Field crop: maize
Growth stage: 2
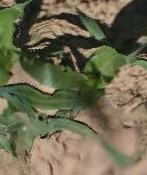
Species: maize